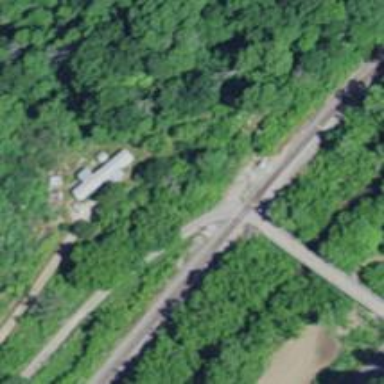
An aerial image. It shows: Level crossing along the railway.